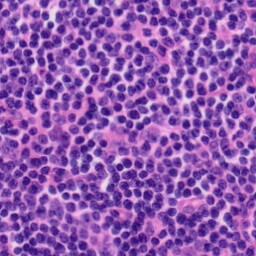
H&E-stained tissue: Tonsil